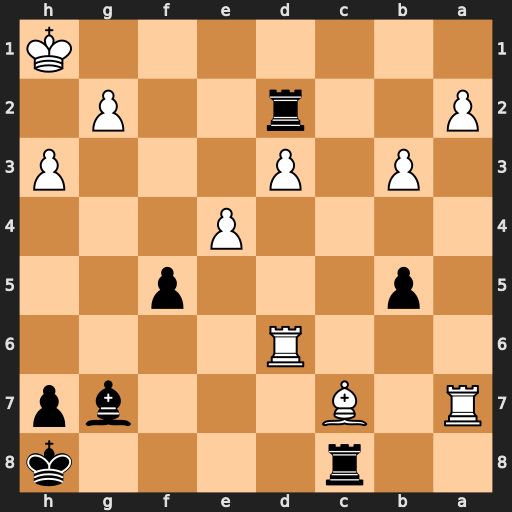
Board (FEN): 2r4k/R1B3bp/3R4/1p3p2/4P3/1P1P3P/P2r2P1/7K
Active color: b
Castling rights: -
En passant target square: -
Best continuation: Rd1+ Kh2 Be5+